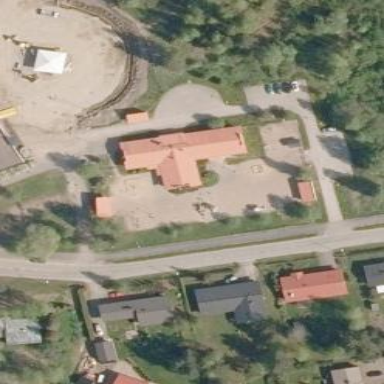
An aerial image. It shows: Kindergarten.